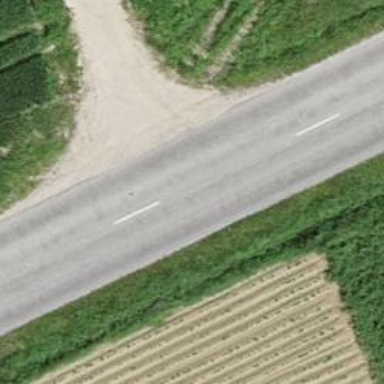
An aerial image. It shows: Gravel track road.